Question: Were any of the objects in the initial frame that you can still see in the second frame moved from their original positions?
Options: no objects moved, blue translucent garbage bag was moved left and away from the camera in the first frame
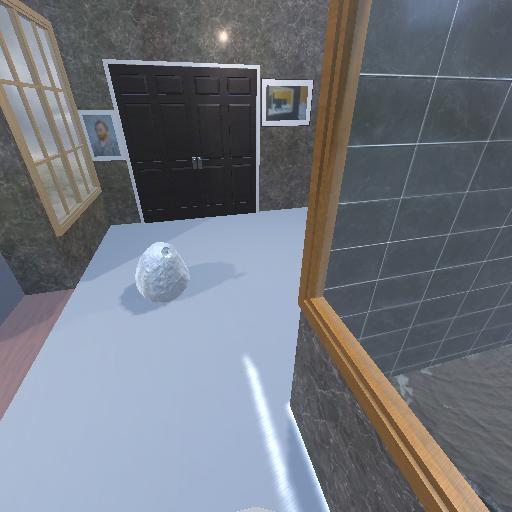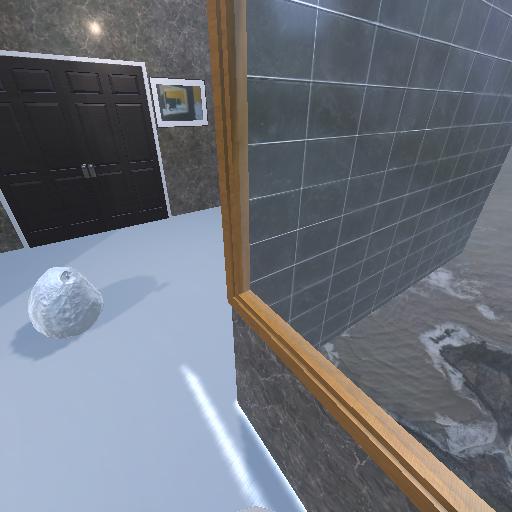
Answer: no objects moved